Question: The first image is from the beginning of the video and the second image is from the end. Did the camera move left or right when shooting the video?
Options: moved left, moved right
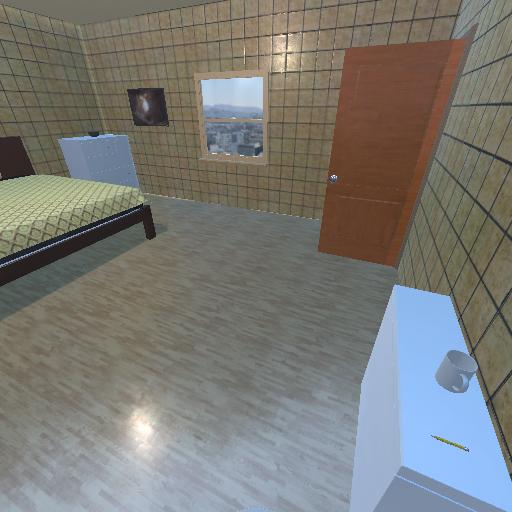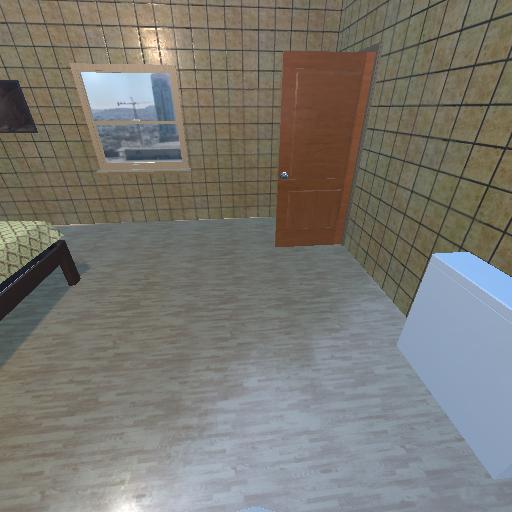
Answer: moved left